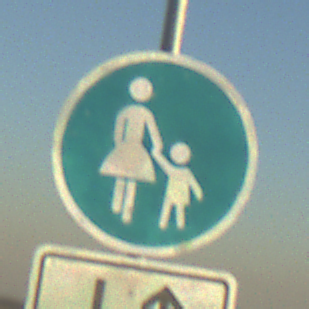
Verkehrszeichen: Gehweg
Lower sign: RichtungsangabeDurchPfeile8
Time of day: SunriseSunset
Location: Outdoor (Nature)
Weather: Clear
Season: NotSpecified
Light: Natural